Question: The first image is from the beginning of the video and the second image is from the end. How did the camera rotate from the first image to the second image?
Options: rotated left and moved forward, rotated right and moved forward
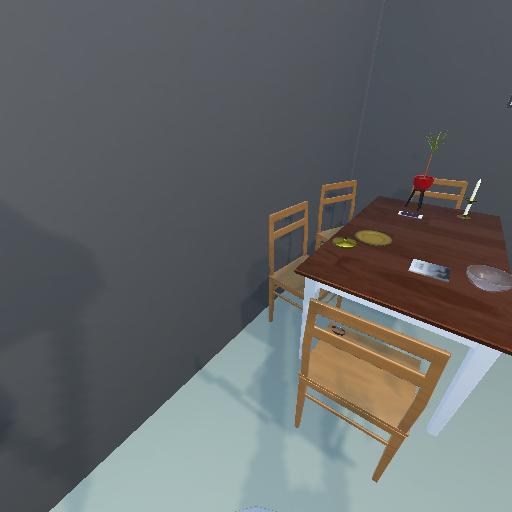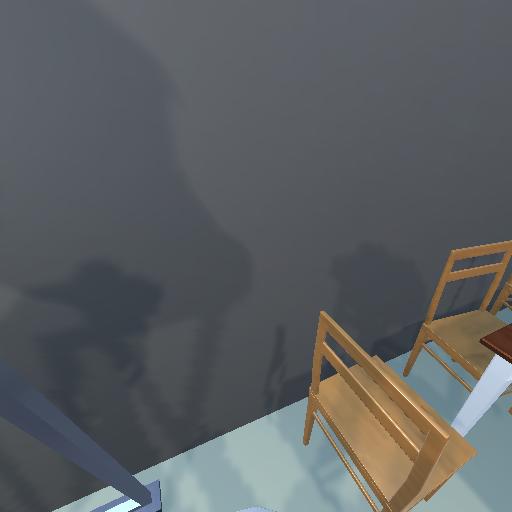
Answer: rotated left and moved forward